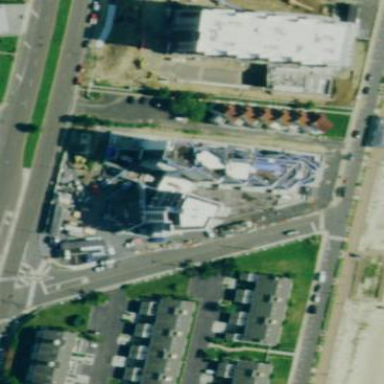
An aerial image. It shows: Apartment building designed for tourism.